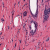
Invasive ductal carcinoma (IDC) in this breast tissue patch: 0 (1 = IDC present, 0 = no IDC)